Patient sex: M
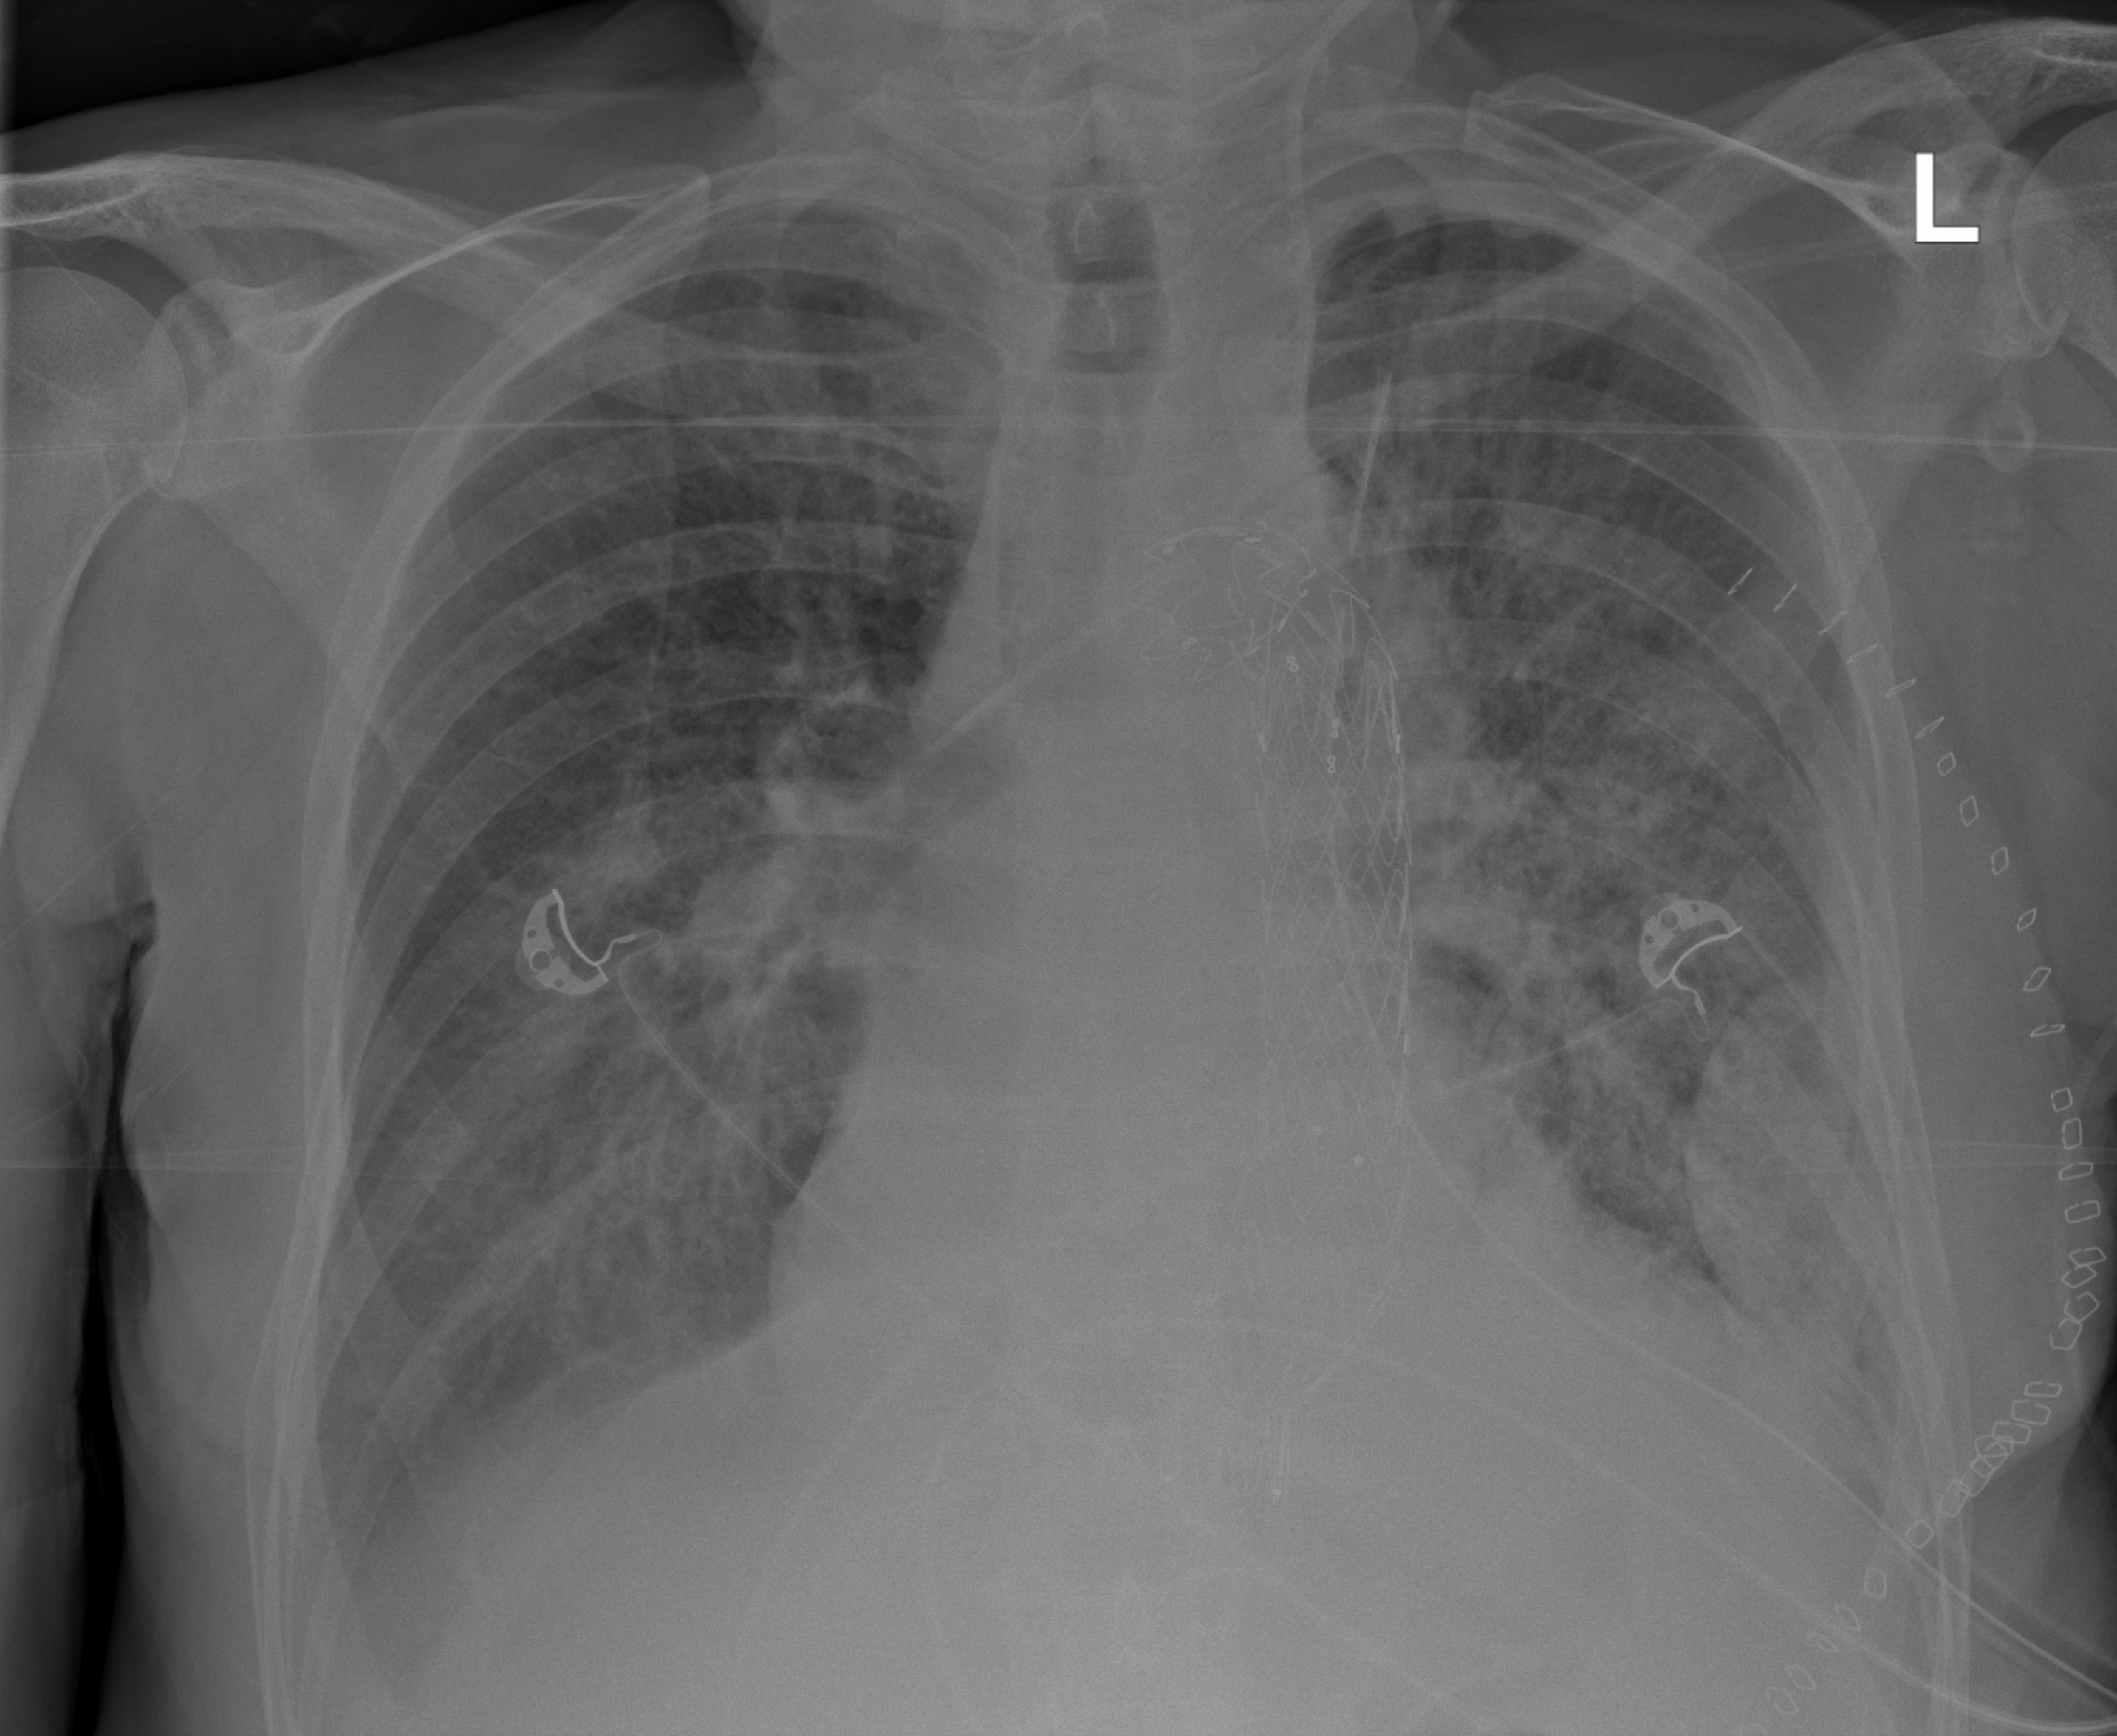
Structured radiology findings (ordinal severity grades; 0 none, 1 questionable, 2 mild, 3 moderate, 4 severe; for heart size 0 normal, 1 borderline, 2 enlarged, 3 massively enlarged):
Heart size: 2
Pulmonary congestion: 2
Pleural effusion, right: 2
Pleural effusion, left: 2
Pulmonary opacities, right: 2
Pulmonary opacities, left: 3
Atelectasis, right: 2
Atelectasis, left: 2